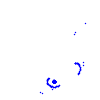
Particle: kaon